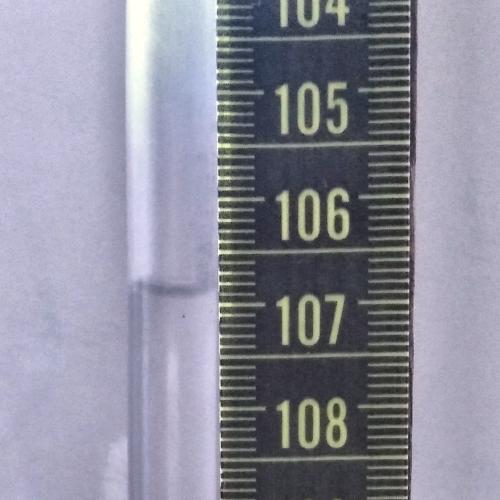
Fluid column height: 106.9 cm